Interaction volume radius: 10 \u00c5
Interaction volume height: 10 \u00c5
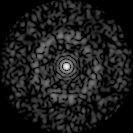
Disorder parameter: 0.8462